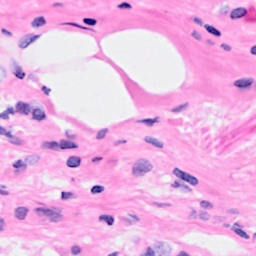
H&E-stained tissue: Breast